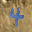
Label: 4